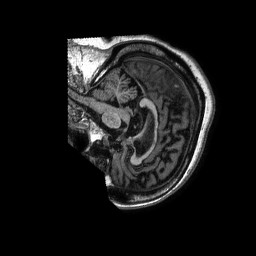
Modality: T1w
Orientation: sagittal
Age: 66
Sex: female
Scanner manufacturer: philips
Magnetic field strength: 1.5 T
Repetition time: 0.008244 s
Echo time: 0.003782 s